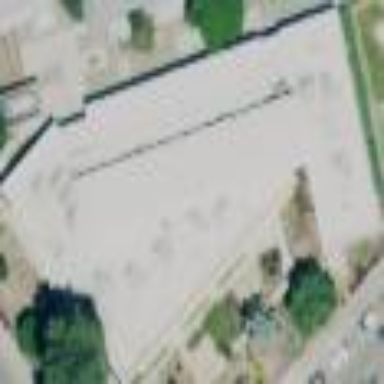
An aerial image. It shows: School building.